Question: My service is installed by wix and starts all fine and did work like i wanted until i added a Thread to my service, so probably i dont shut down the Thread correctly
Here is the Service
'''
public class WCFWindowsService : ServiceBase
{
public ServiceHost serviceHost = null;
public WCFWindowsService()
{
// Name the Windows Service
ServiceName = "ServiceName";
}
public static void Main()
{
ServiceBase.Run(new WCFWindowsService());
}
protected override void OnStart(string[] args)
{
ThreadTheClass T = new ThreadTheClass();
if (serviceHost != null)
{
serviceHost.Close();
}
Thread _thread = new Thread(T.ThreadMain);
_thread = new Thread(T.ThreadMain);
_thread.Start();
serviceHost = new ServiceHost(typeof(ProjectWCF.WCFService));
serviceHost.Open();
}
protected override void OnStop()
{
ThreadTheClass T = new ThreadTheClass();
if (serviceHost != null)
{
WCFWindowsService ThreadPost = new WCFWindowsService();
T.ThreadStop();
serviceHost.Close();
serviceHost = null;
}
}
}
'''
And the Thread Class
'''
class ThreadTheClass
{
System.Threading.Timer MyTimer;
public void ThreadMain()
{
int Minutes = 2;
MyTimer = new System.Threading.Timer((s) =>
{
Logic();
}
, null, 5000, Minutes * 100 * 60);
}
public void ThreadStop()
{
MyTimer.Dispose();
}
void Logic()
{
//do things every two minutes
}
'''
I dont know what is wrong cause when i try this in console program, The 'ThreadStop()' works fine and shuts down the thread so why cant it shut down in windows service?
i get this error when i try to stop the installed service

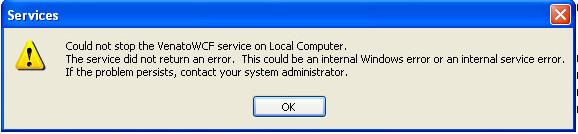
Answer: The most obvious error is here, in 'OnStop':
'''
ThreadTheClass T = new ThreadTheClass();
'''
That's creating a instance of 'ThreadTheClass'. One for which 'MyTimer' will be 'null'.
Instead, in your 'OnStart' method, you need to store the instance that you're creating there, so that 'OnStop' can access that same instance.
'''
ThreadTheClass T;
protected override void OnStart(string[] args)
{
T = new ThreadTheClass();
if (serviceHost != null)
{
serviceHost.Close();
}
T.ThreadMain();
serviceHost = new ServiceHost(typeof(ProjectWCF.WCFService));
serviceHost.Open();
}
protected override void OnStop()
{
if (serviceHost != null)
{
WCFWindowsService ThreadPost = new WCFWindowsService();
T.ThreadStop();
serviceHost.Close();
serviceHost = null;
}
}
'''
I've also removed the code that created (2!) new 'Thread's - since 'ThreadMain' just establishes a timer and then exits, there's no reason to put that on its own thread.